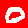
Digit: 0